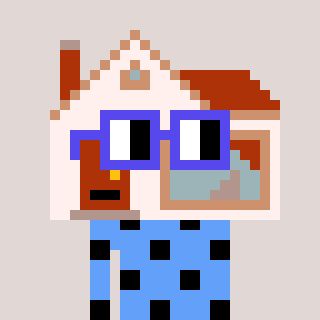
a pixel art character with square blue glasses, a house-shaped head and a blue-colored body on a warm background